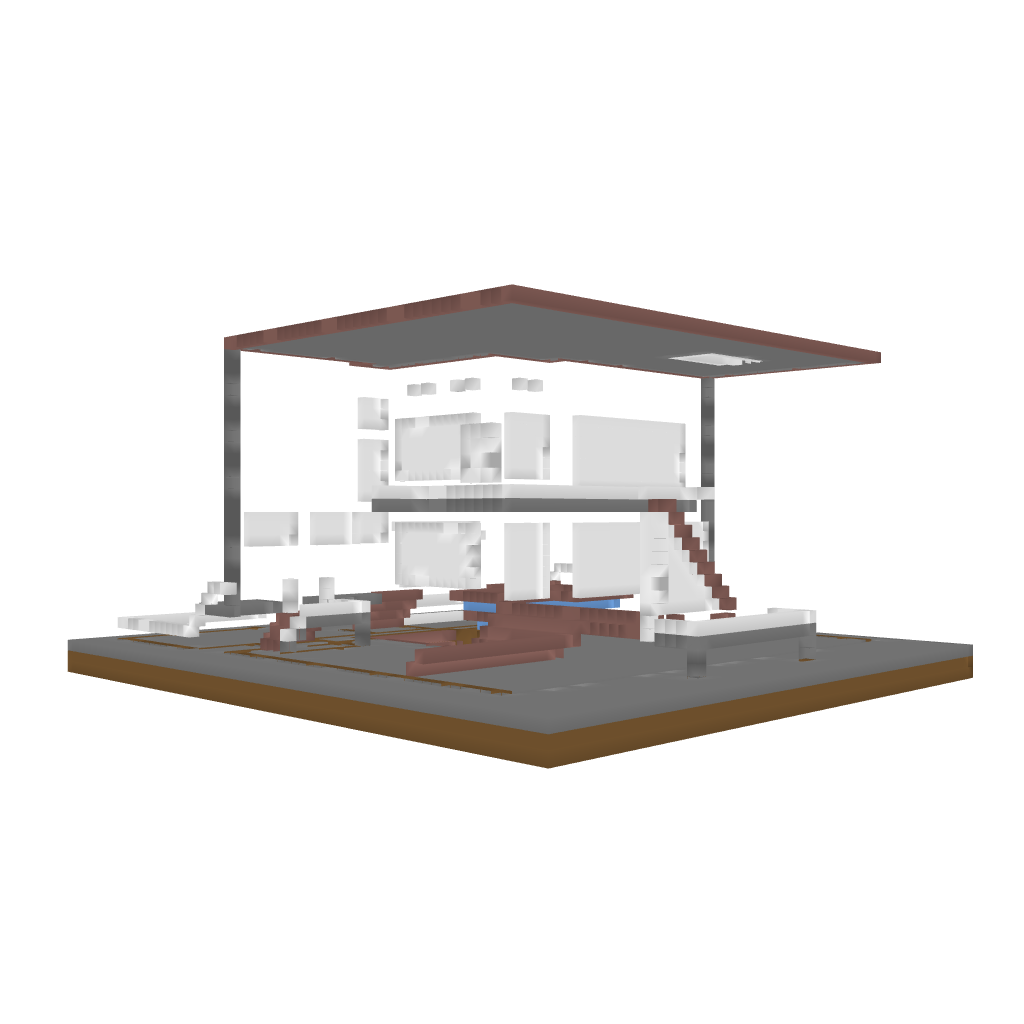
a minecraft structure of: Modern Loft bad low quality